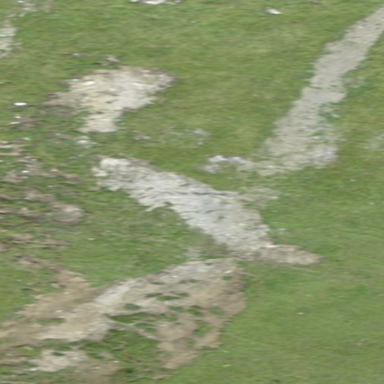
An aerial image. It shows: Natural scree.